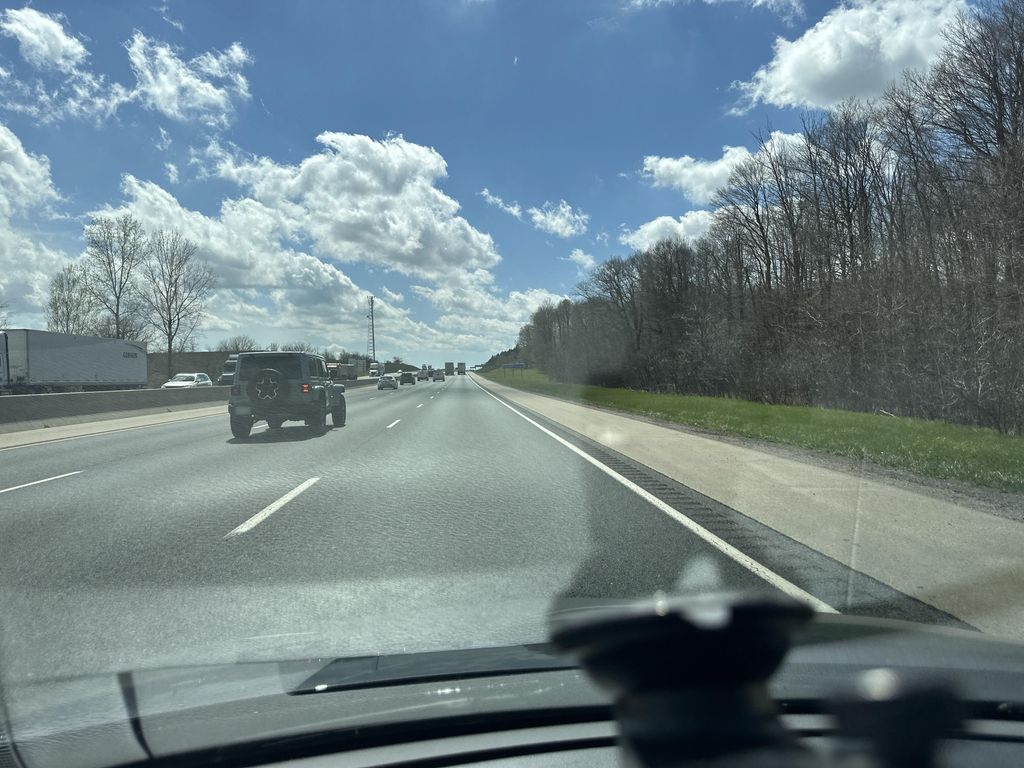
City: kitchener-waterloo